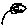
Label: flower